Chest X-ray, PA view. Patient: 51 years old, sex M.
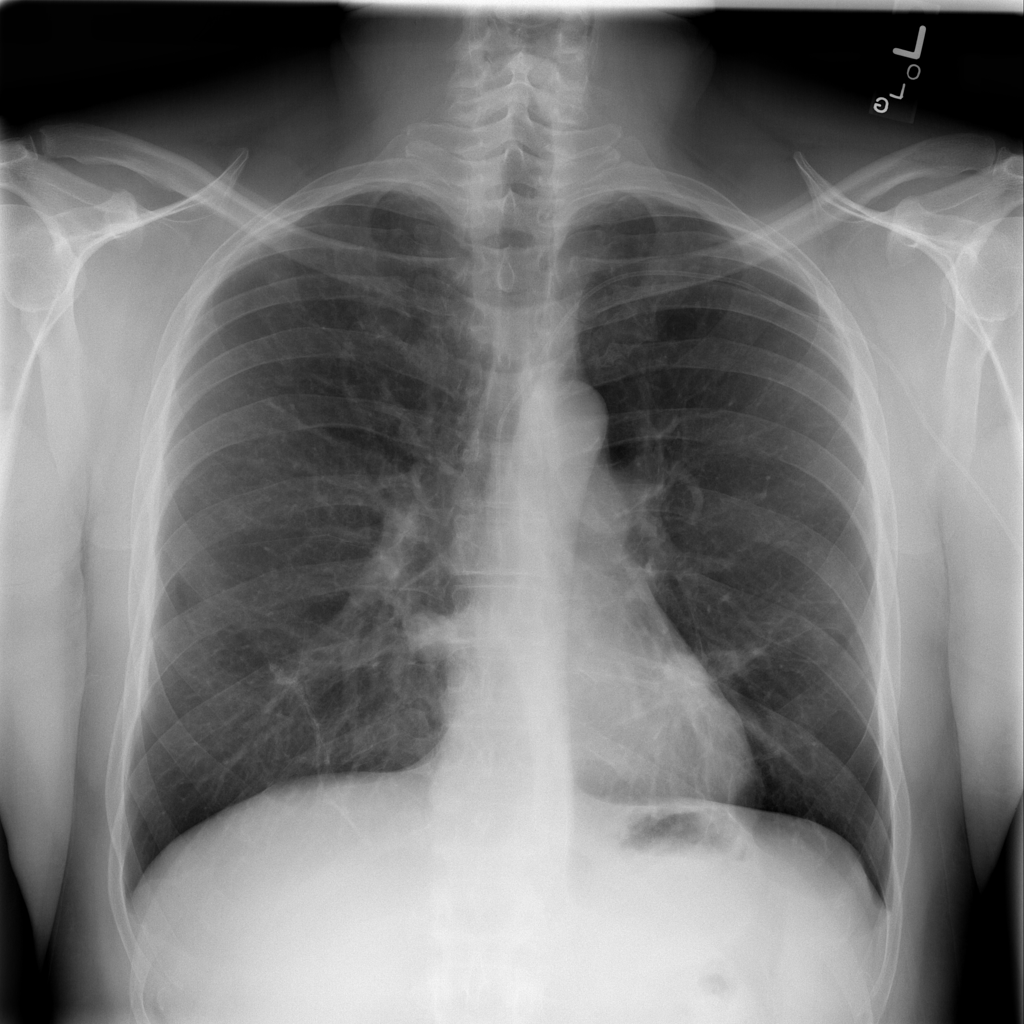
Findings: Mass